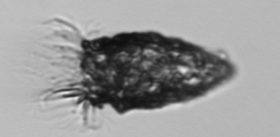
Label: Tintinnopsis